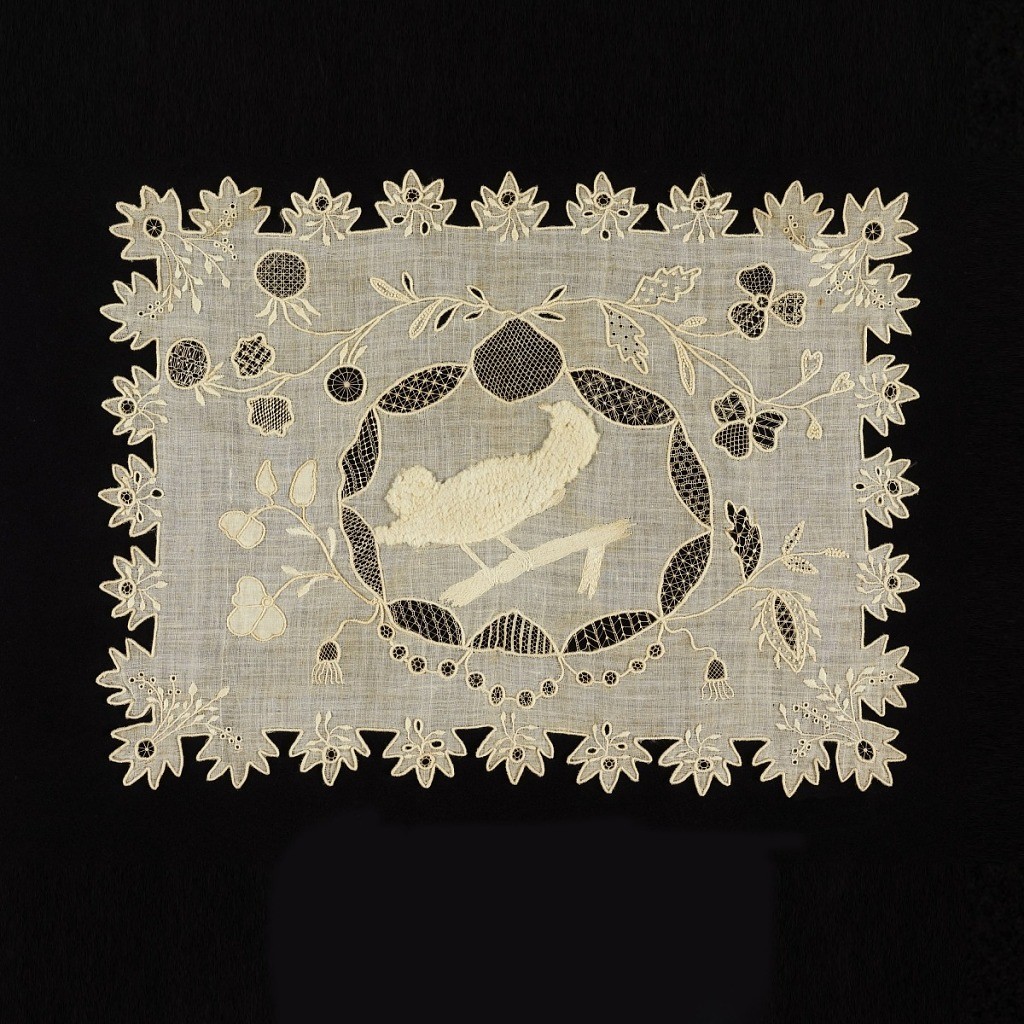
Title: Sampler
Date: mid-19th century
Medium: cotton, linen Technique: over-casting and satin stitches, appliqué, cutwork
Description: A bird in "plush work" surrounded by a wreath and flowering branches; the border is cut in tabs, each ornamented with a flower motif.